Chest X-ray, PA view. Patient: 58 years old, sex F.
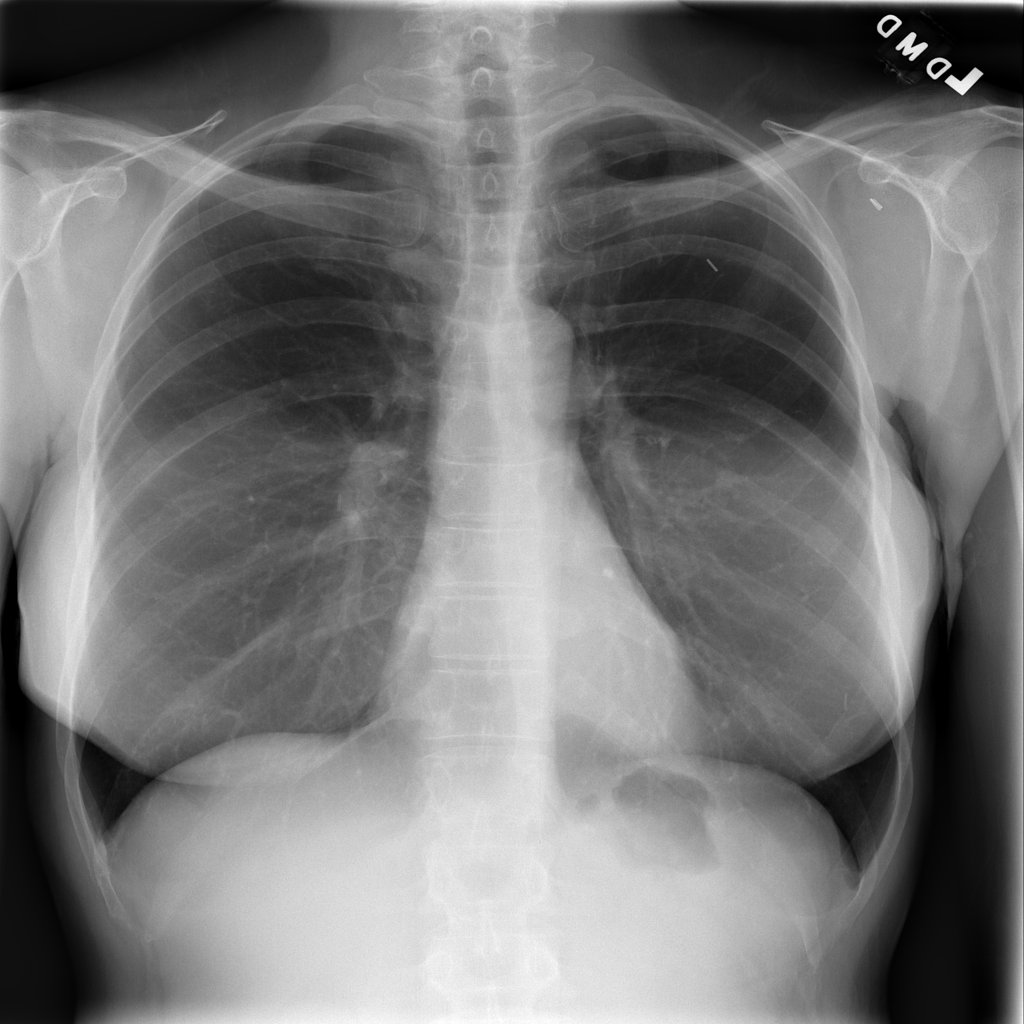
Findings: No Finding